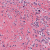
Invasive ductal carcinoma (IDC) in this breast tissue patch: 1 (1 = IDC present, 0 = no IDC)